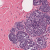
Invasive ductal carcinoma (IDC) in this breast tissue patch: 0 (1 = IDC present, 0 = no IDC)